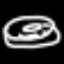
Label: donut